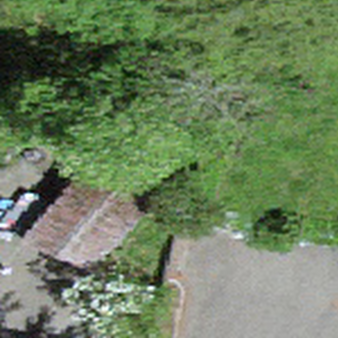
Label: other